Interaction volume radius: 10 \u00c5
Interaction volume height: 10 \u00c5
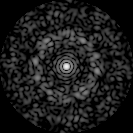
Disorder parameter: 0.8395